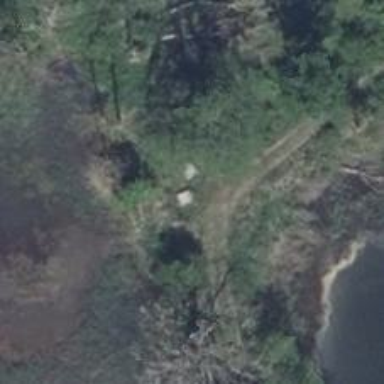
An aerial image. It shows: Shelter that serves as hunting stand.